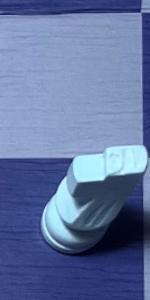
Label: Knight_White